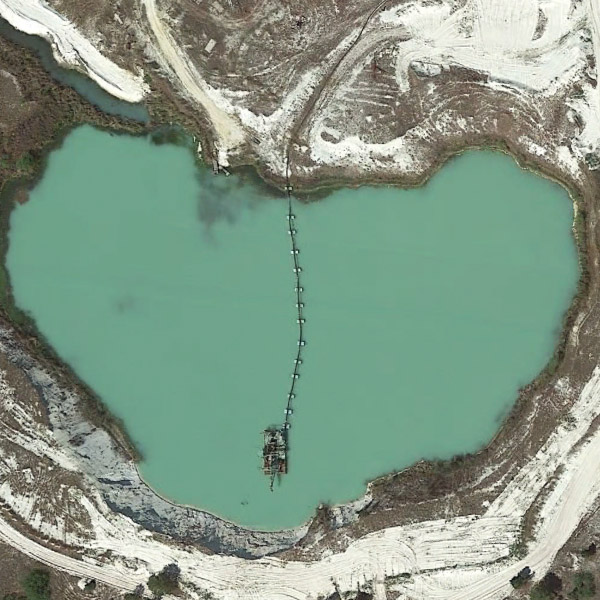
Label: Pond